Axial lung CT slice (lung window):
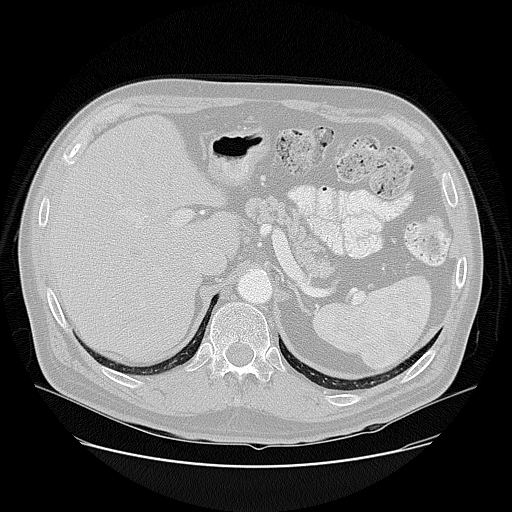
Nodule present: no